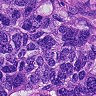
Metastatic tissue present: yes